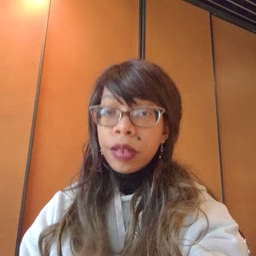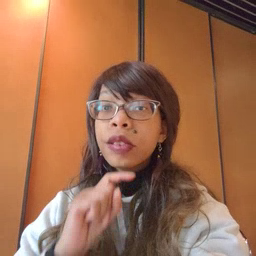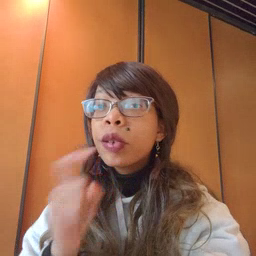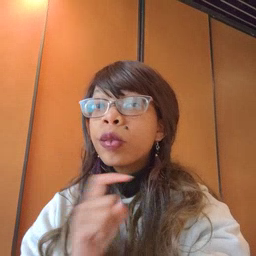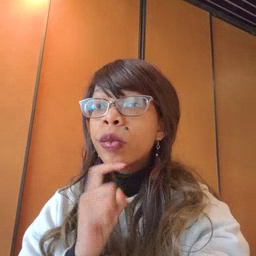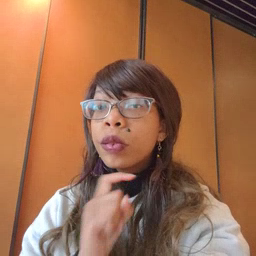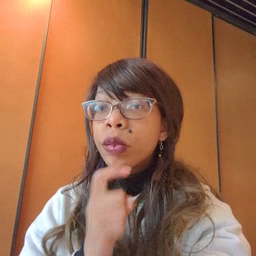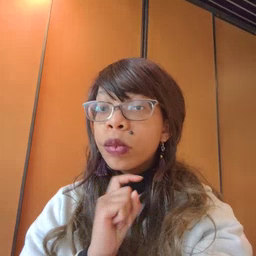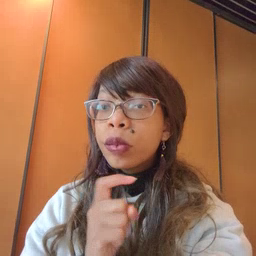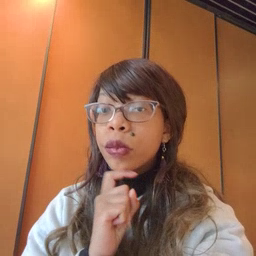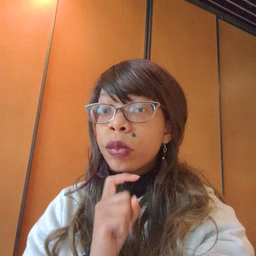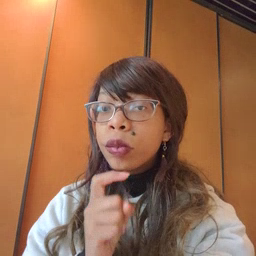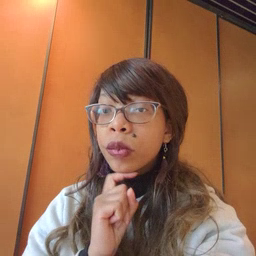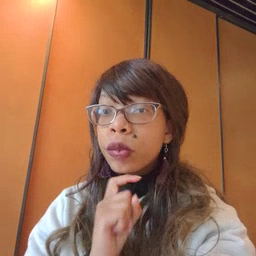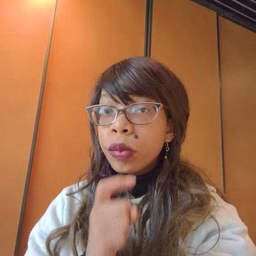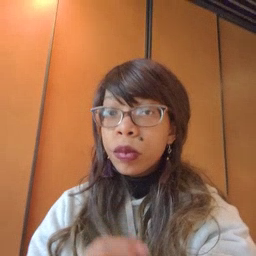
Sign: garbage